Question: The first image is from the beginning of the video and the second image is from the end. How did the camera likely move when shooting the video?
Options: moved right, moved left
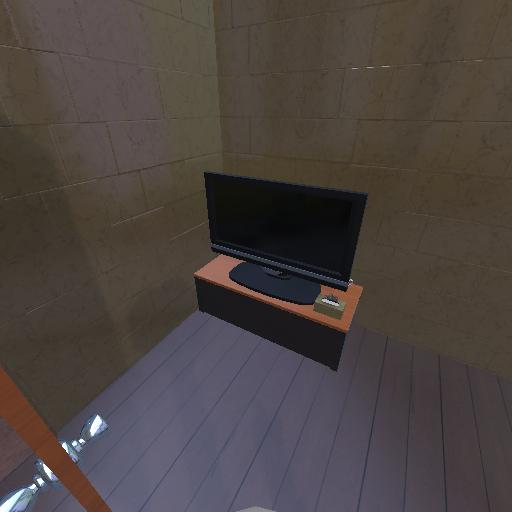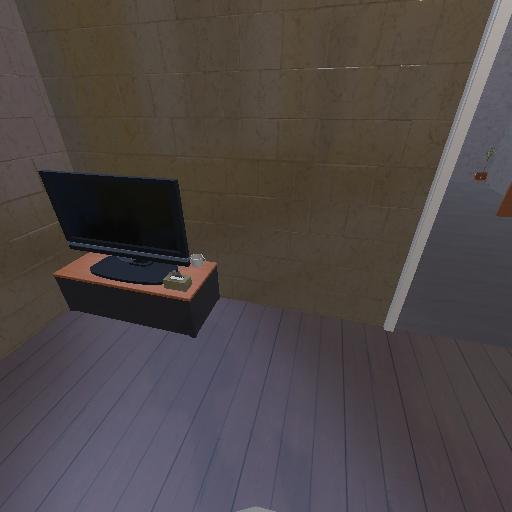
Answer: moved right